Question: '''
var likesperimage = photo.likes.data;
console.log(likesperimage);
'''

When I try 'var likesperimage = JSON.stringify(photo.likes.data);' inside my real coding it outputs the objects in full, but I only need usernames for each object per image. I have tried using jQuery each but this does not do what I really need.
Each grouped line which has Object in it is data from an image. so there are multiple usernames per image. And what Id like to do is show all the usernames that are tied in with the main object.
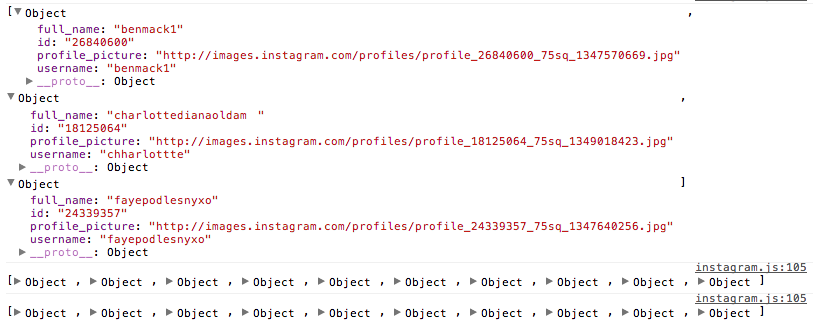
Answer: Why 'jQuery.each' doesn't work for you? Try the following code:
'''
var likesperimage = photo.likes.data;
var userList = [];
$.each(likesperimage, function(index, user) {
userList.push(user.username);
});
console.log(userList);
'''